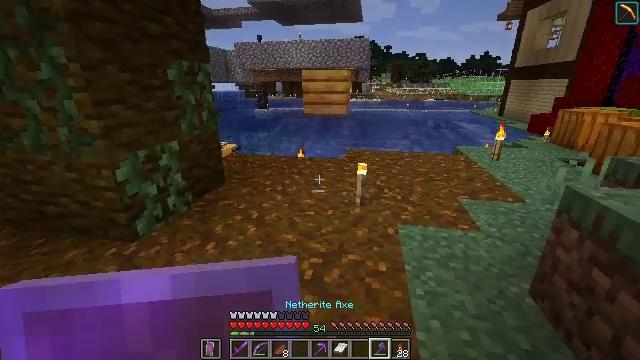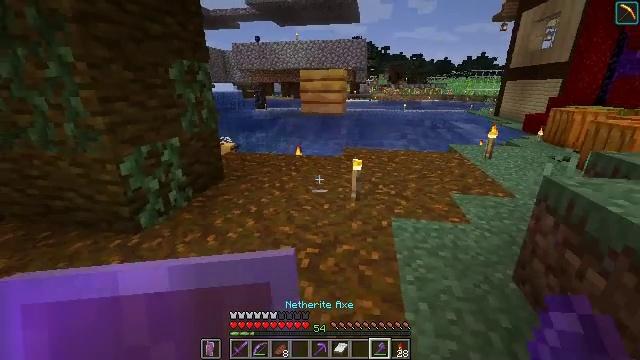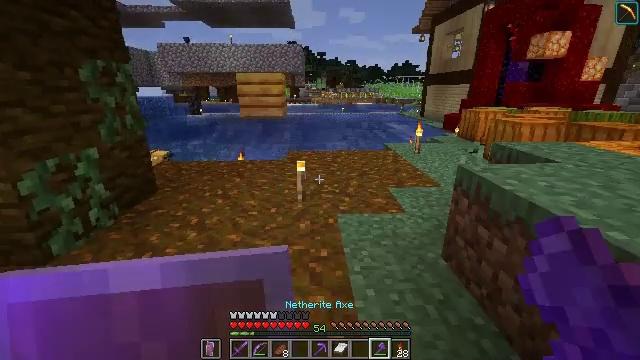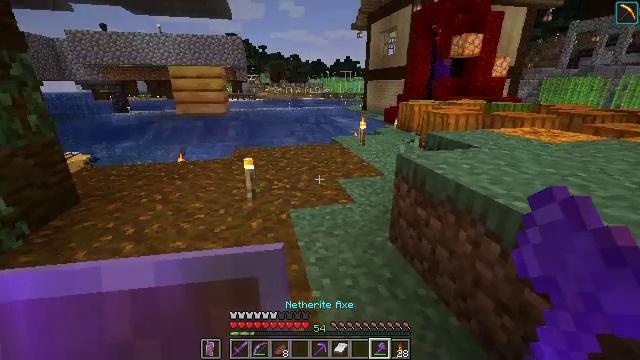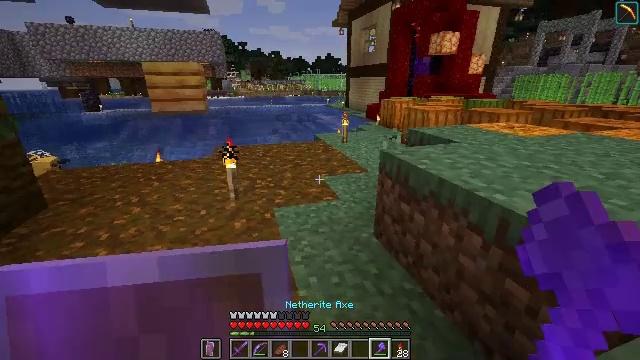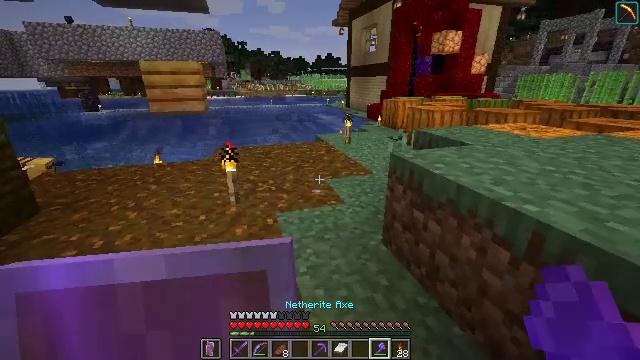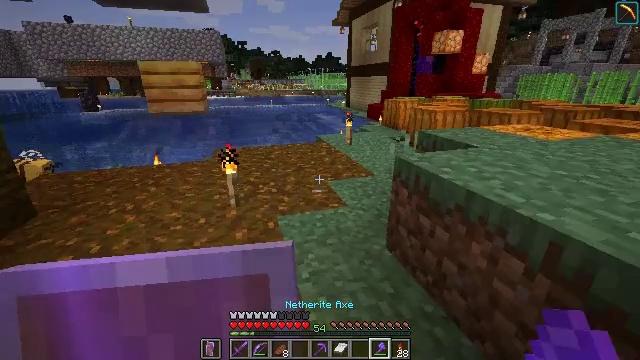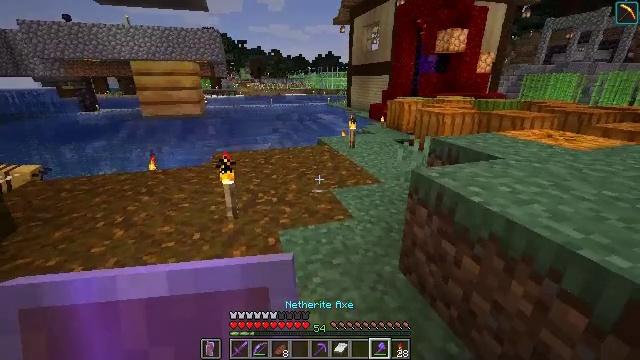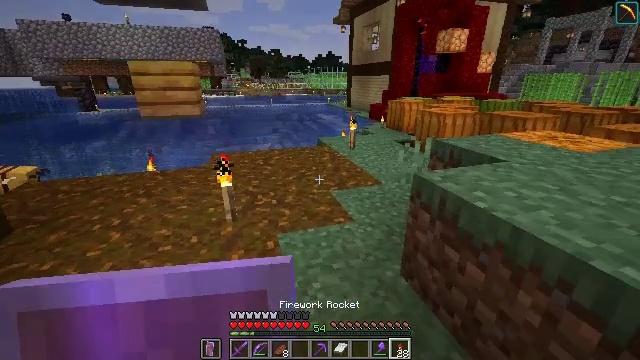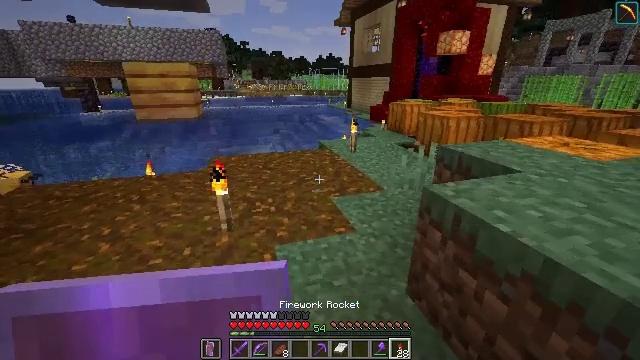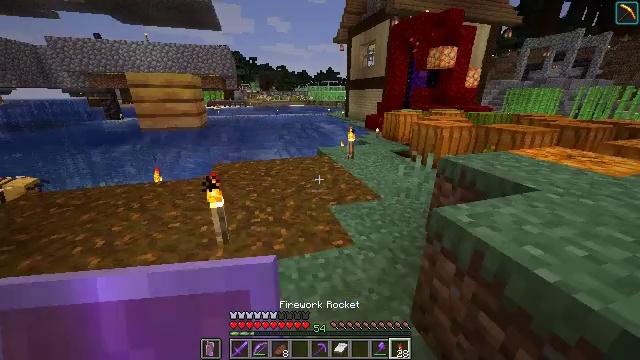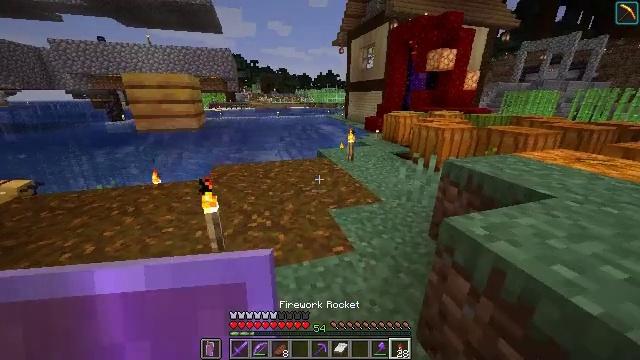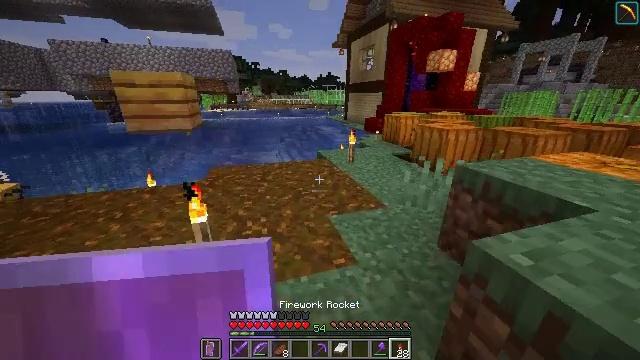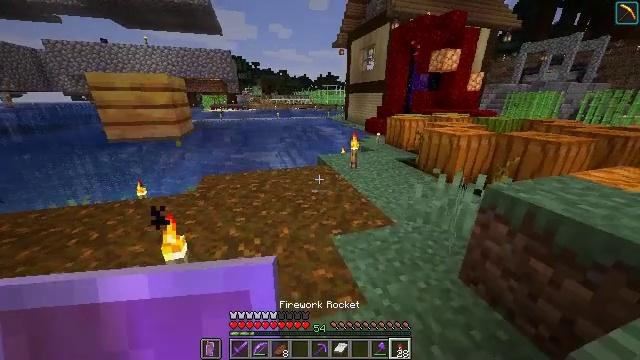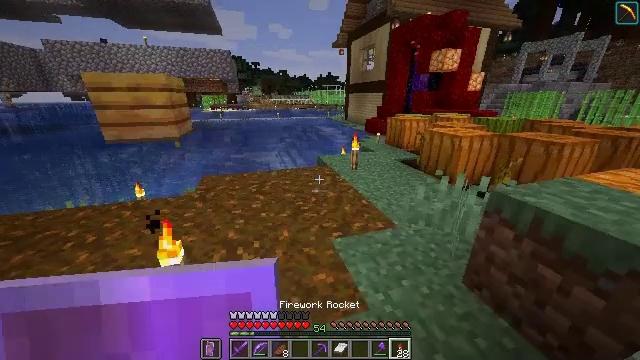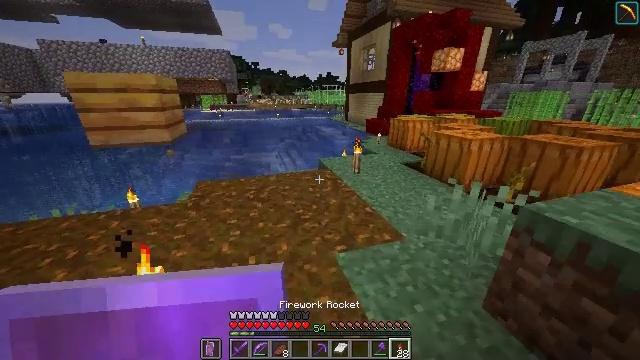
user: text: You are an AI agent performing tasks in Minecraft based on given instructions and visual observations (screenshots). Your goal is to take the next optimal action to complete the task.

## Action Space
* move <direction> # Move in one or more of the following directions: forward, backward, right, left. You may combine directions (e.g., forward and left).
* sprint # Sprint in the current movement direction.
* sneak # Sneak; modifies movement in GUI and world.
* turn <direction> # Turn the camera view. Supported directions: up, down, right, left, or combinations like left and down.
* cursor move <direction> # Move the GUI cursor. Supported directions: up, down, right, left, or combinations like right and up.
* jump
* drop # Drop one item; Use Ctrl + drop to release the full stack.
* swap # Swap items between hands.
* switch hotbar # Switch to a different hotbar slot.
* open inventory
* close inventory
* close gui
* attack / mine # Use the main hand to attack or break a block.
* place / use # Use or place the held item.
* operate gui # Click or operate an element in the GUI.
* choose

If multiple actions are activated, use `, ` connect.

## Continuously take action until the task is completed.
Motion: motion action
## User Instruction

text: In the crafting table, craft some paper.
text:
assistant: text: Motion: no_op
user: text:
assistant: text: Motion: turn right
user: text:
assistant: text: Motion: turn right and down
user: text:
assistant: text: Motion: move forward, turn right
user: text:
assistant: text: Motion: move forward
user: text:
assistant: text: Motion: move forward
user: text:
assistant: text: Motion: move forward
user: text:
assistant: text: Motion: move forward, sprint
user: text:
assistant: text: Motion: move forward, sprint
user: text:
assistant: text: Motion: move forward, sprint
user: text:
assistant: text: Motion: move forward, sprint
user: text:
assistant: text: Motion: move forward, sprint
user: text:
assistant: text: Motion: move forward, sprint
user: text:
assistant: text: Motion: move forward, sprint
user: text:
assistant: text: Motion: move forward, sprint
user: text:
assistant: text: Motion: move forward, sprint
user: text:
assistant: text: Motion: move forward, sprint
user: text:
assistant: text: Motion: move forward, sprint
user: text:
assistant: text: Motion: move forward, sprint
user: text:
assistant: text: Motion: move forward, sprint
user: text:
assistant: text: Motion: move forward, sprint
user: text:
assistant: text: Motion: move forward, sprint
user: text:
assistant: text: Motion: move forward, sprint
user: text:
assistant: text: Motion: move forward, sprint
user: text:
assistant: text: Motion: move forward, sprint
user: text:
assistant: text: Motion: move forward, sprint, turn left
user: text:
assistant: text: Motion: move forward, sprint, turn left and up
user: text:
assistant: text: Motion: move forward, sprint, turn left
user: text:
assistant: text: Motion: move forward, sprint, turn left
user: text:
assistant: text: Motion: move forward, sprint